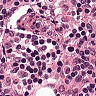
Metastatic tissue present: no